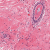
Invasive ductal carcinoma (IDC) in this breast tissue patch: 0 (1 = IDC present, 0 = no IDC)